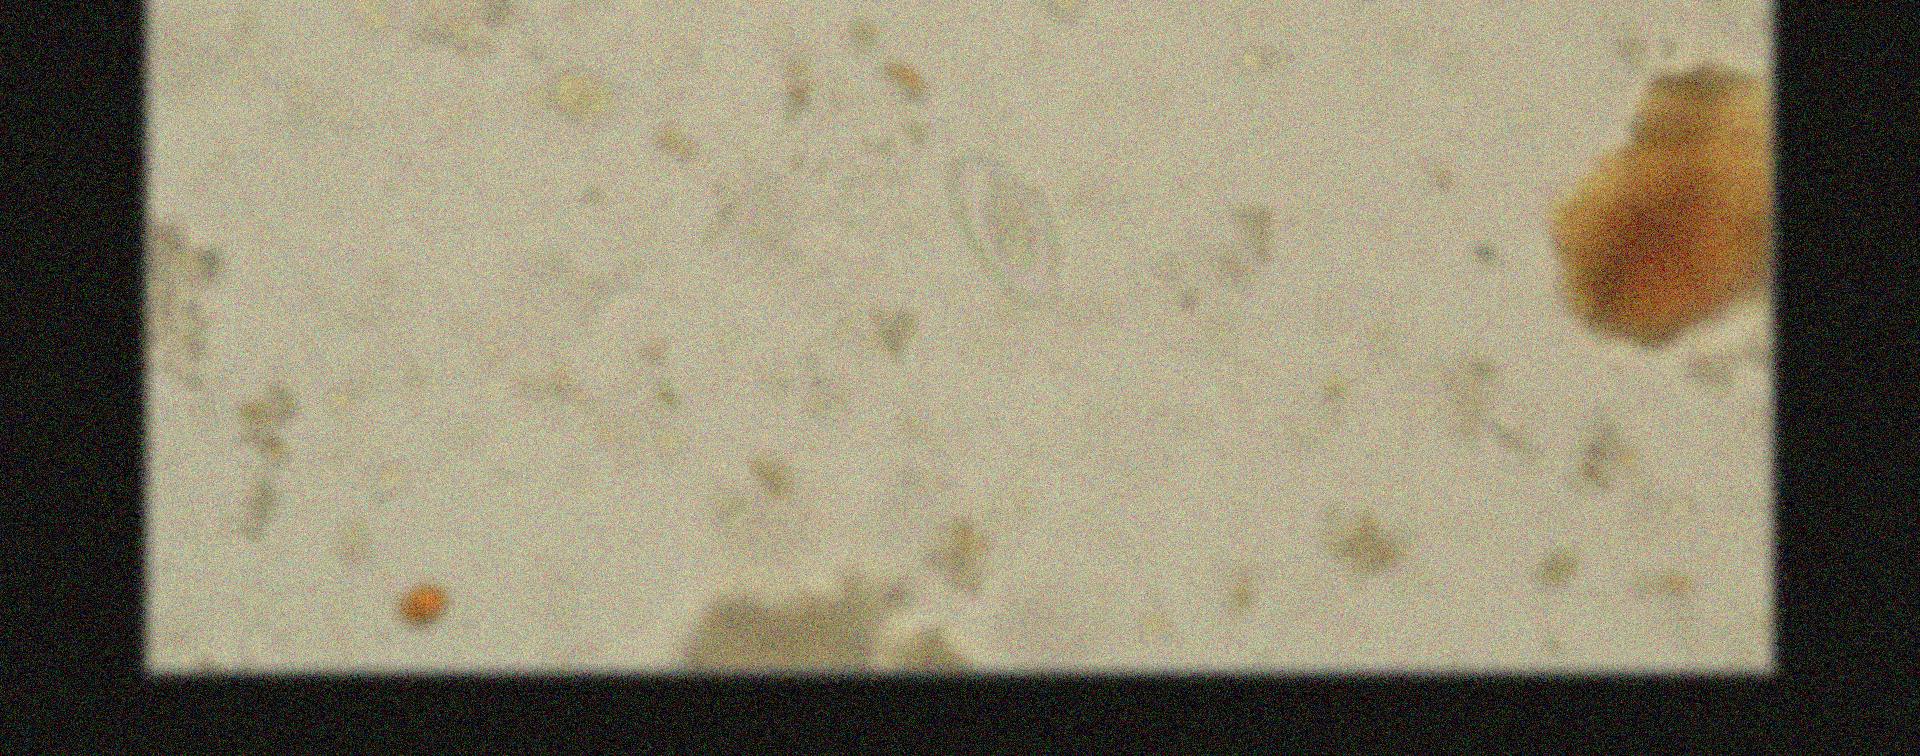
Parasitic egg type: Enterobius vermicularis